Aerial crown-view tile of a tropical tree (Barro Colorado Island, Panama), acquired 20250616:
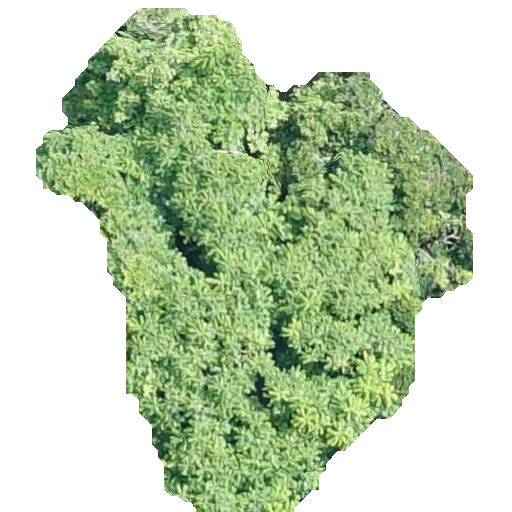
Species: Spondias mombin
GBIF accepted scientific name: Spondias mombin
Crown area: 204.844 m²